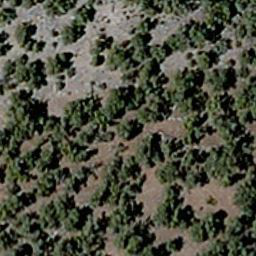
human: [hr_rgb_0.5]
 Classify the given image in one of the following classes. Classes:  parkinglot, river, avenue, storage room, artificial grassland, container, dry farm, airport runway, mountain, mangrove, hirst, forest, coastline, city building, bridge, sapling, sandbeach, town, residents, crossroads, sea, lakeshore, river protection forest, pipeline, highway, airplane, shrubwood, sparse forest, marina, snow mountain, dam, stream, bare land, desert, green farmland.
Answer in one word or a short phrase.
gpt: sparse forest